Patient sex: M
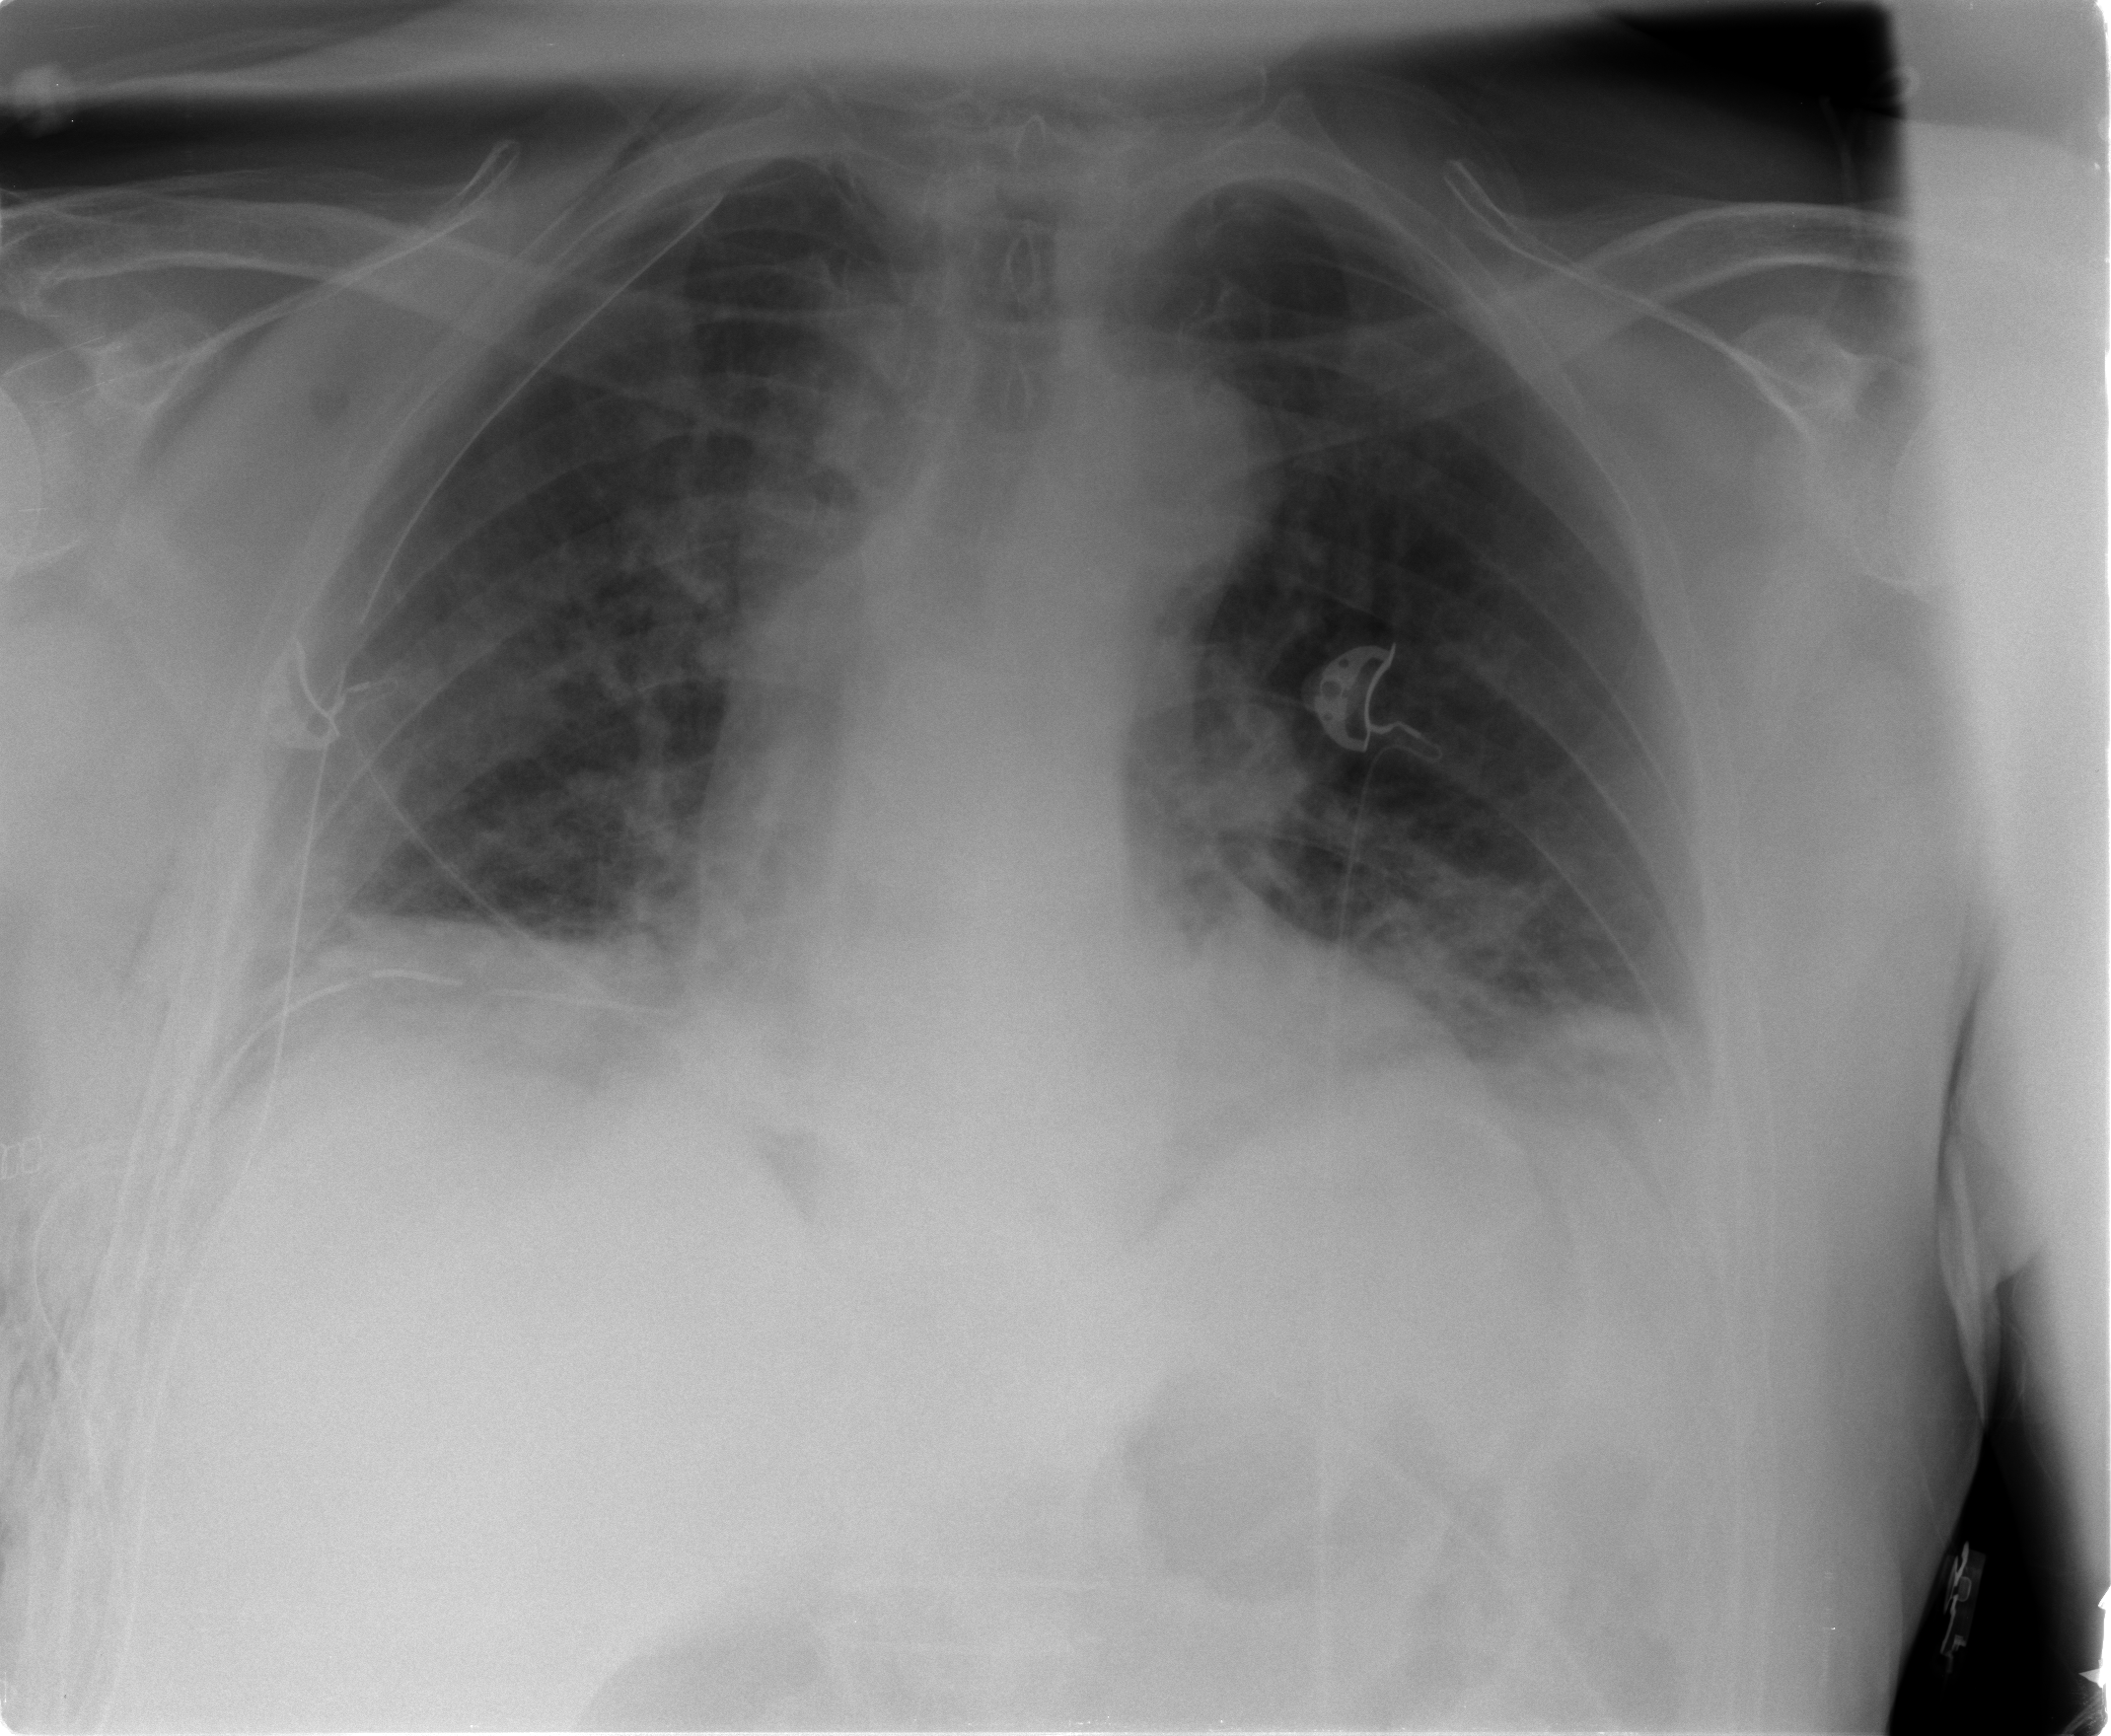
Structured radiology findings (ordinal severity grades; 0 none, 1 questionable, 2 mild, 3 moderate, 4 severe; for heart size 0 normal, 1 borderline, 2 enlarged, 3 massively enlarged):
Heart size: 2
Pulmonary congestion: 0
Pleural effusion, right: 2
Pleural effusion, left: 2
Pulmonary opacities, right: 0
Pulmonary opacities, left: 0
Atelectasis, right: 2
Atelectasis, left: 2